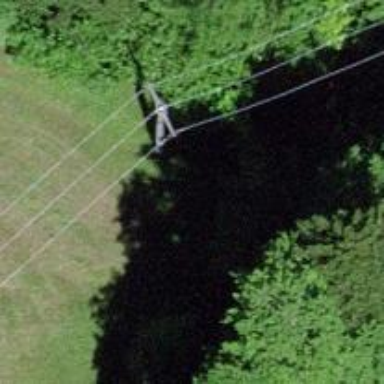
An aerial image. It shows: Power pole.